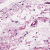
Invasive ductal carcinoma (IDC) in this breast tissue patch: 0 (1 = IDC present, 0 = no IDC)